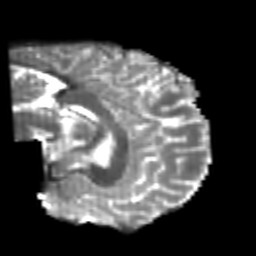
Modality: T2w
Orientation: sagittal
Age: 24
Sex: male
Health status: healthy
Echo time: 0.074 s